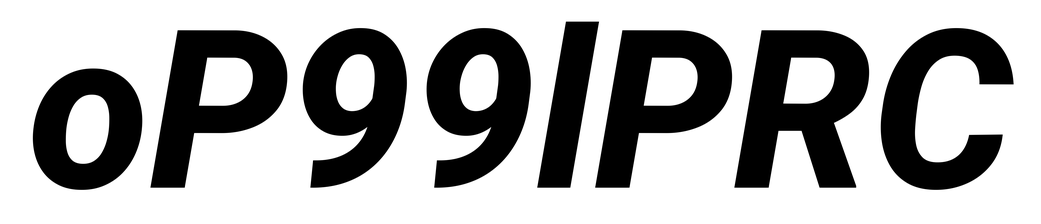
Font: Roboto-Italic_ExtraBold_Italic